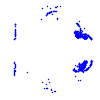
Particle: pion